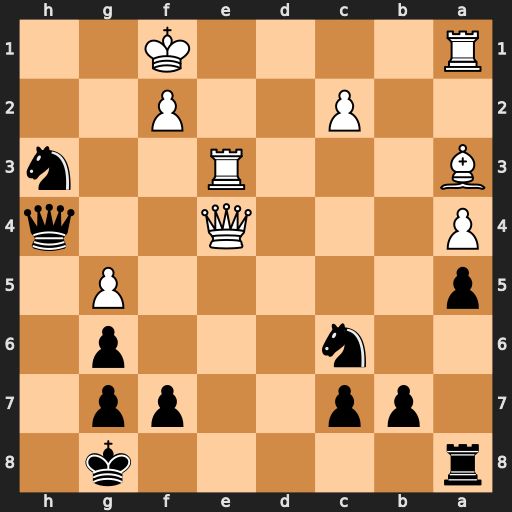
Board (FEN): r5k1/1pp2pp1/2n3p1/p5P1/P3Q2q/B3R2n/2P2P2/R4K2
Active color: b
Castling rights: -
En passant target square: -
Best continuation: Qxf2#